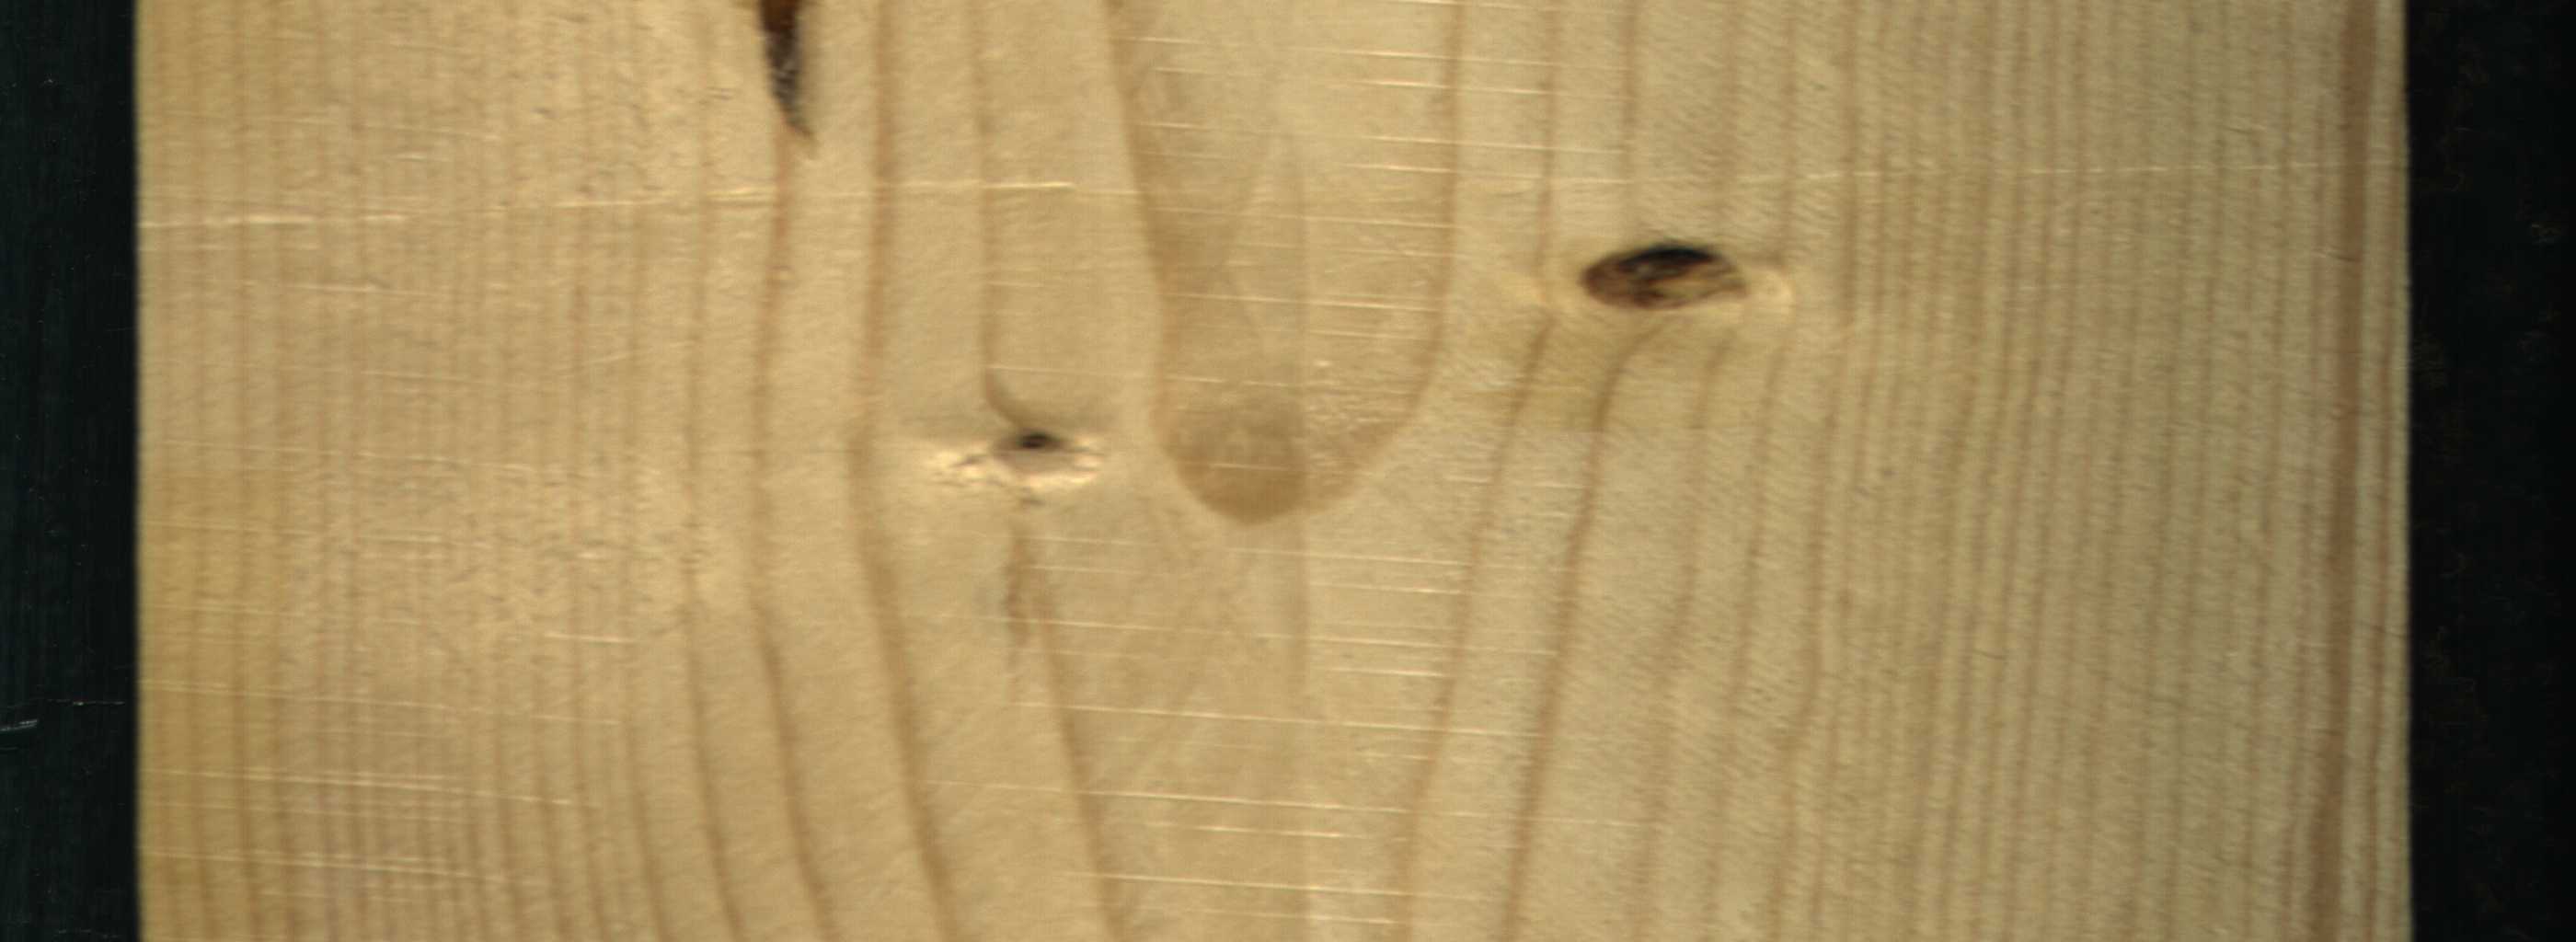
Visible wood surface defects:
resin
Dead_Knot
Live_Knot